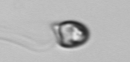
Label: flagellate_morphotype1